Question: I have a table where customer transactions are stored in this format:
'''
Account Tran_type Tran_Amount tran_particular Tran_date
165266 C 5000 deposit 19_SEP-2014
165266 D 3000 withdrawal 20-SEP-2014
165266 C 8000 Deposit 21-SEP-2014
'''
I am attempting to extract the Information for a Statement like this:
'''
select tran_date, tran_particular,
(case when tran_type = 'C' then tran_amt else 0 end) CREDIT,
(case when tran_type = 'D' then tran_amt else 0 end) DEBIT
from tran_table order bby tran_date asc;
'''
Is there a wat to add the Balance column on each row so it would show the Balance after the Transaction? say:
'''
DATE DESC CREDIT DEBIT BALANCE
19-SEP-2014 DEPOSIT 5000 0 5000
20-SEP-2014 WITHDRAWAL 3000 2000
21-SEP-2014 DEPOSIT 8000 0 10000
'''
Please assist.
I have trie the aswers suggested but it seems my balance is tagged to the date. See the output I have currently:

See the Balance does not change until the date changes.
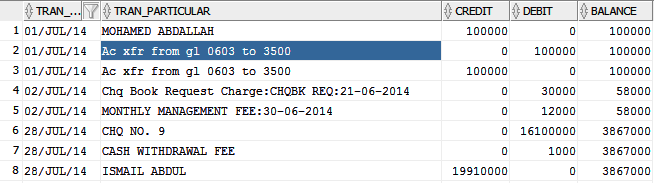
Answer: '''
select tran_date, tran_particular, Credit, Debit,
SUM(Delta) OVER (ORDER BY tran_date) AS Balance
from
(
select tran_date, tran_particular,
Case Tran_Type
When 'C' THEN Tran_Amount
Else 0
End AS Credit,
Case Tran_Type
When 'D' THEN Tran_Amount
Else 0
End AS Debit,
Case Tran_Type
When 'C' THEN Tran_Amount
When 'D' THEN -1 * Tran_Amount
Else 0
End AS Delta
from TRANSACTIONS
order by tran_date
)
'''
Should do it